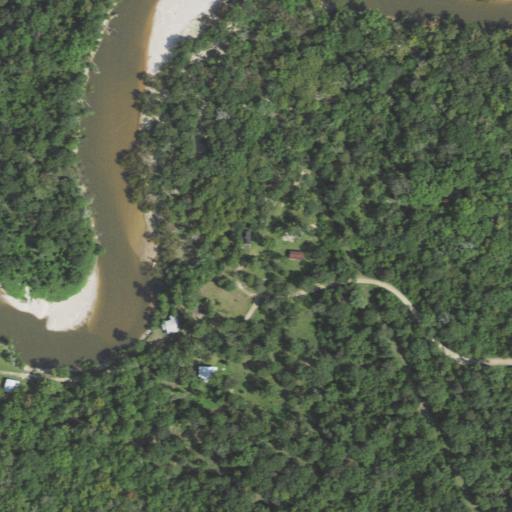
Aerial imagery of cliff(s) in Louisiana named Nevils Bluff containing woody wetlands, open water, open development, low intensity development, herbaceous wetlands, high intensity development, and medium intensity development